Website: apple
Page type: newsletter-management
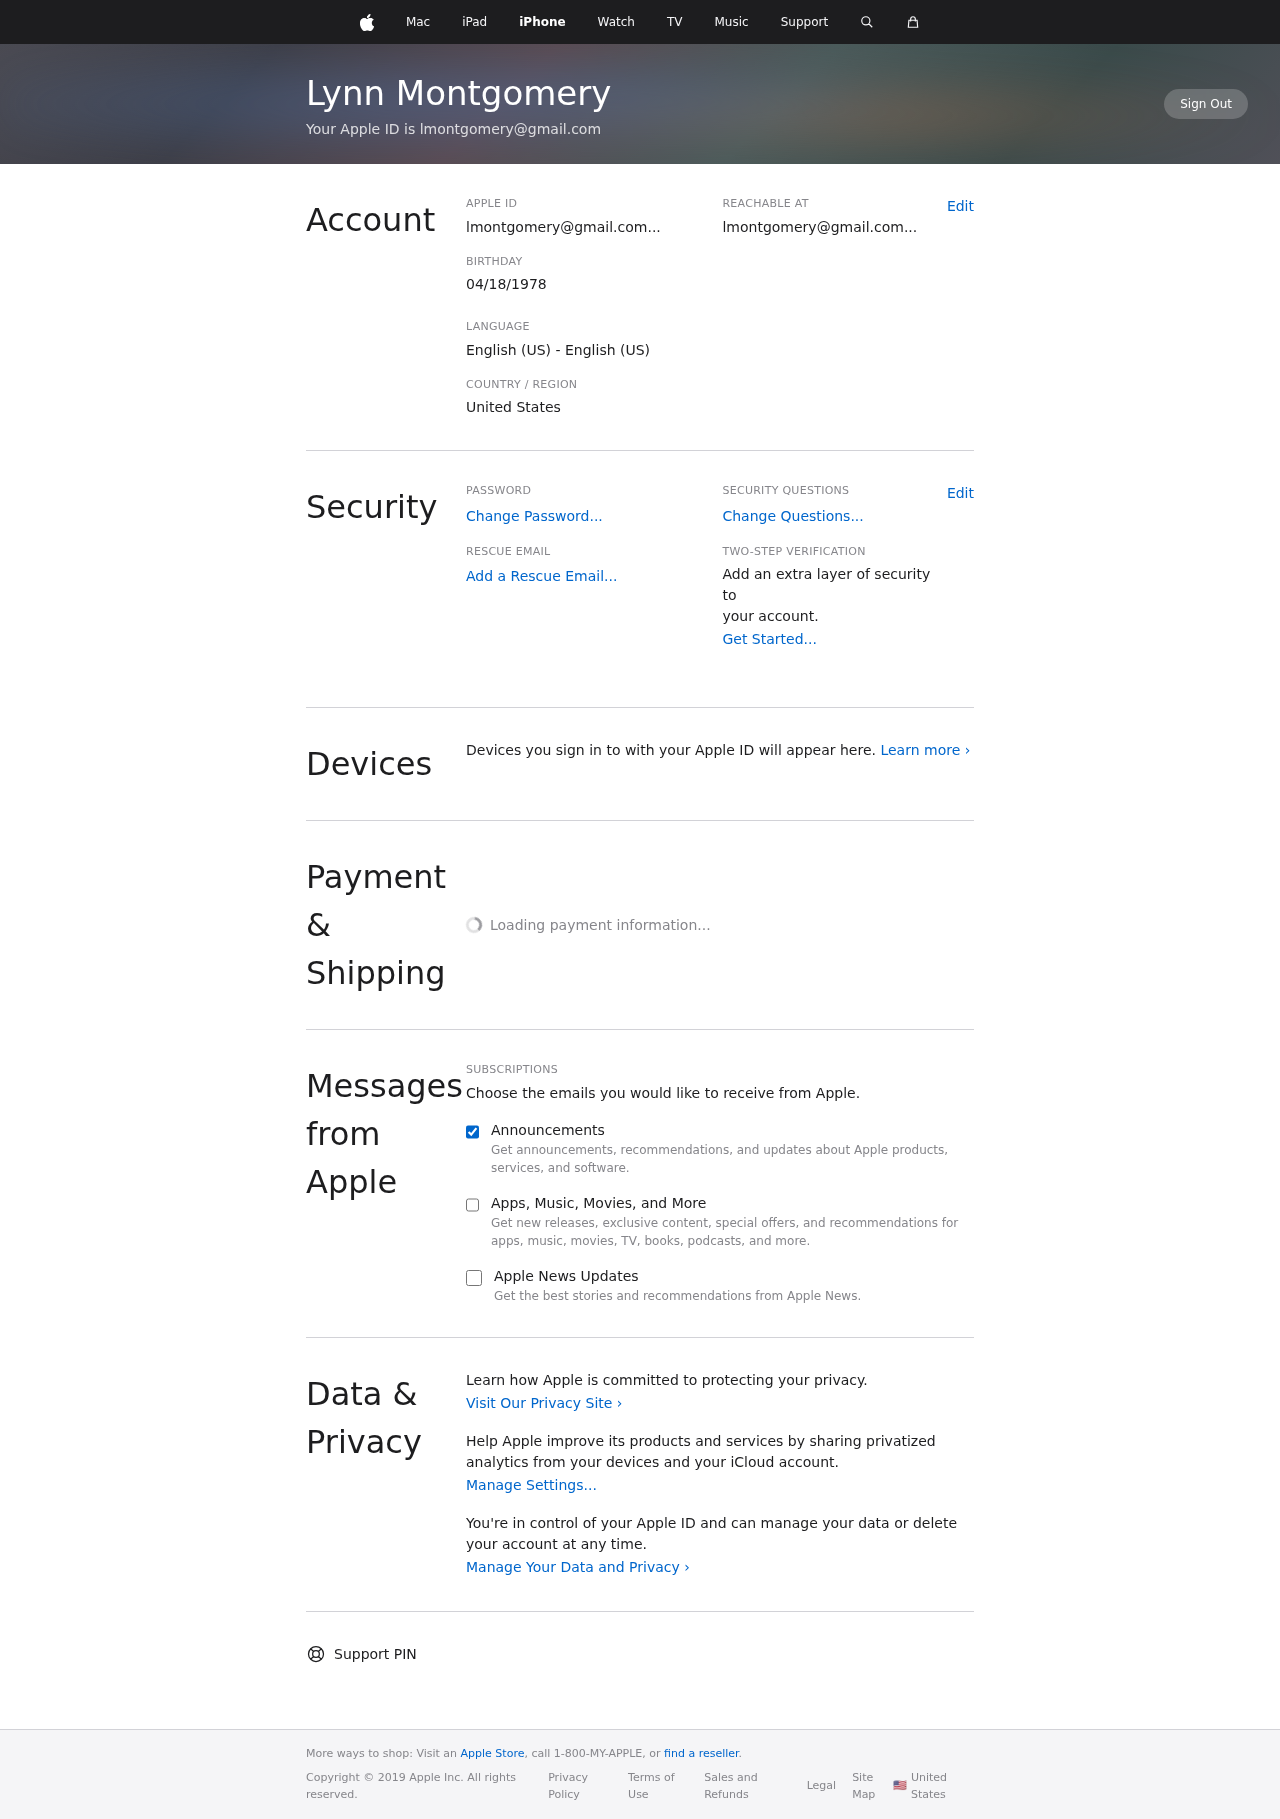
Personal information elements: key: PII_COUNTRY
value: United States
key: PII_DOB
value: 04/18/1978
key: PII_EMAIL
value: lmontgomery@gmail.com
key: PII_EMAIL
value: lmontgomery@gmail.com...
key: PII_FULLNAME
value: Lynn Montgomery
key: PII_EMAIL2
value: lmontgomery@gmail.com...